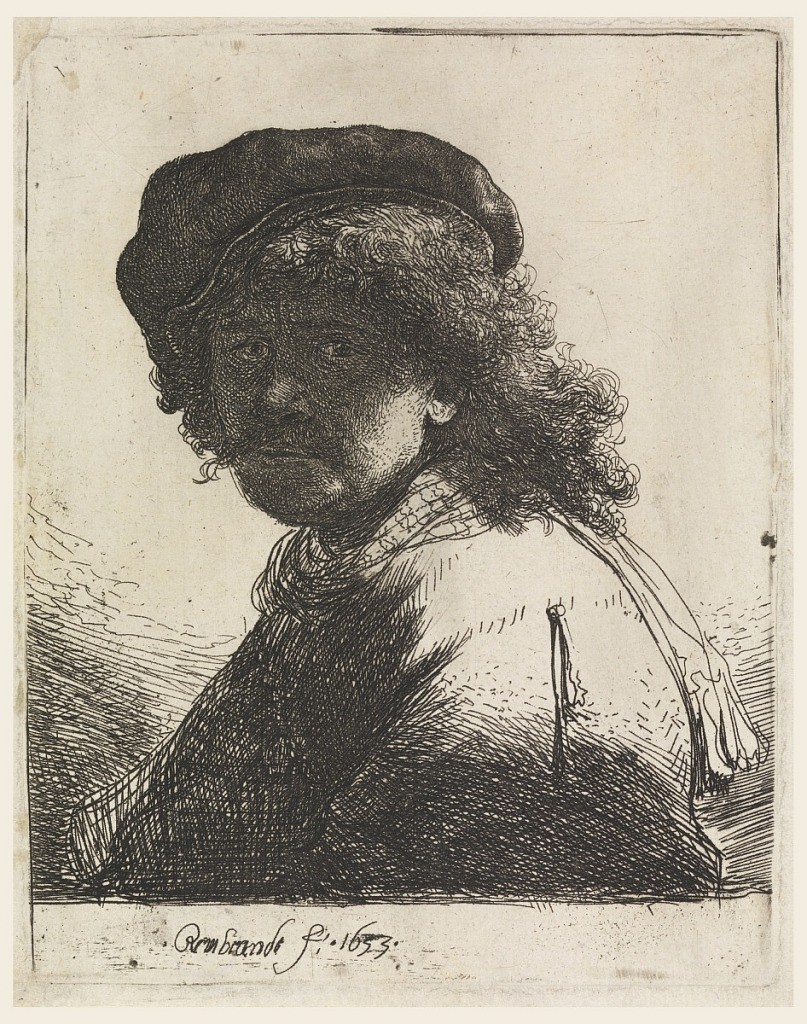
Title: Rembrandt in Cap and Scarf
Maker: Rembrandt Harmensz van Rijn, Dutch, 1606–1669
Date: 1633
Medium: Etching on laid paper
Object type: Print
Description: Self-portrait of the artist. Bust, looking at spectator over left shoulder. He wears a scarf and dark cap. The face is almost completely in shadow.